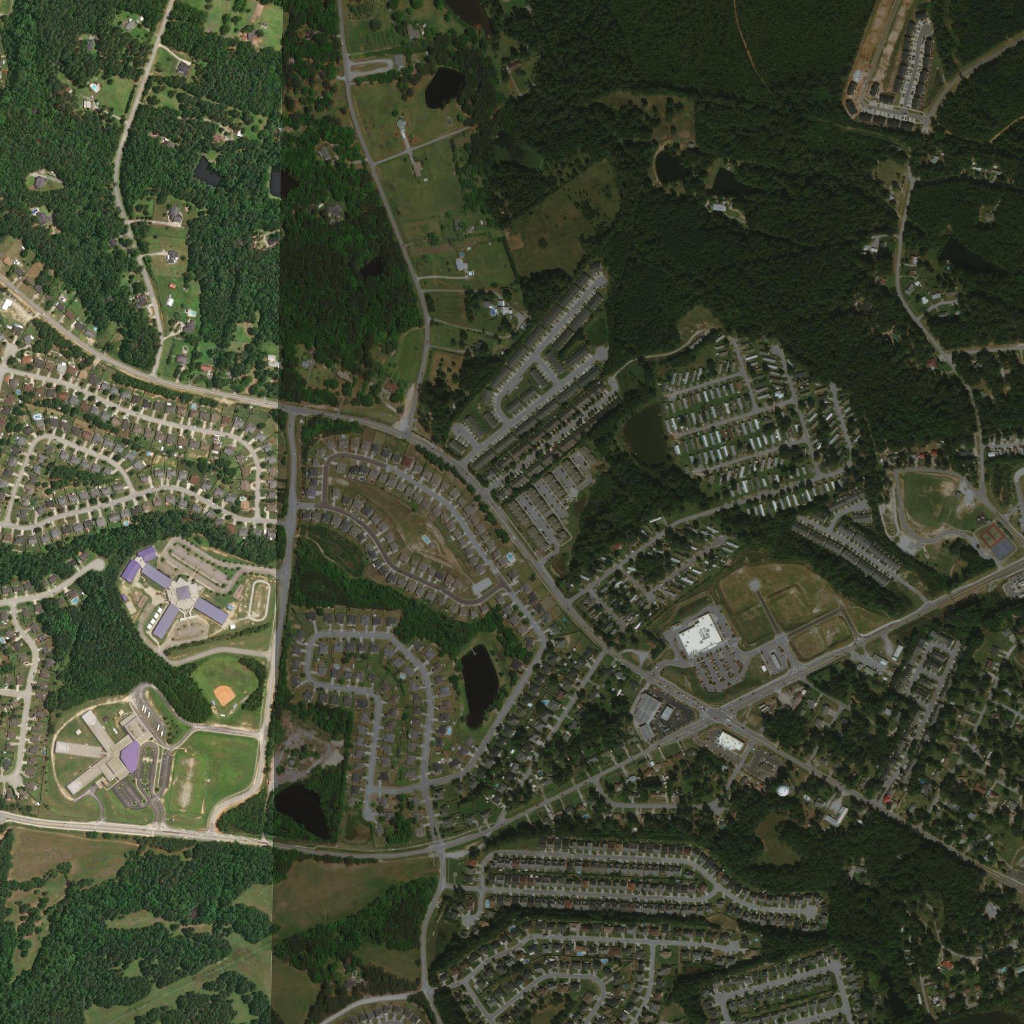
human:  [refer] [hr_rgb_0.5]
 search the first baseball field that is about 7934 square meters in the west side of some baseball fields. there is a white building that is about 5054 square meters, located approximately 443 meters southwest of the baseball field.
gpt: <box>[[87, 45, 93, 51, 0]]</box>